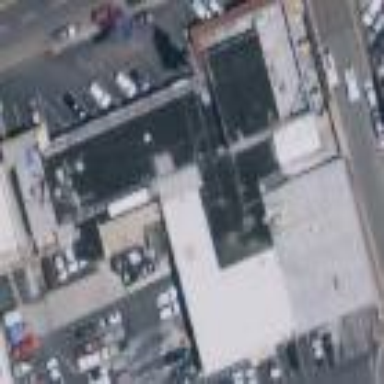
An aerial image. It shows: Commercial building.